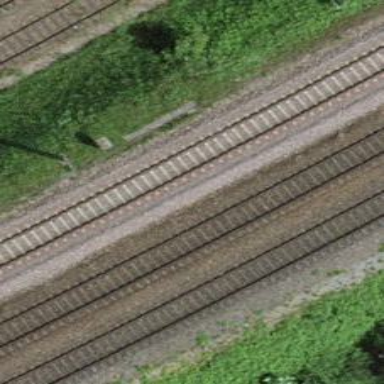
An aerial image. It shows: Railway tracks on embankment.